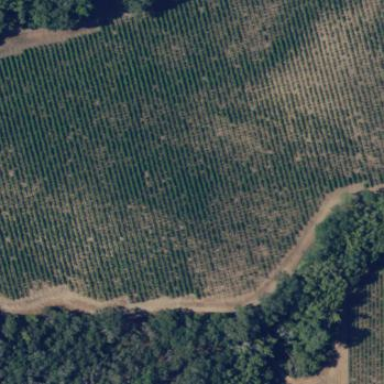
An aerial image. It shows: Vineyard with grape crops.